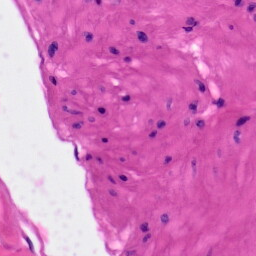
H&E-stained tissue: Skin